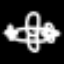
Label: airplane